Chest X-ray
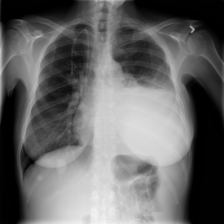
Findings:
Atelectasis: negative
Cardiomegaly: negative
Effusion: positive
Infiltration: positive
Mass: negative
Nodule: positive
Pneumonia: negative
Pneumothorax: negative
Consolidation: negative
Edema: negative
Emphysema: negative
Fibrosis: negative
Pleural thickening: negative
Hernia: negative